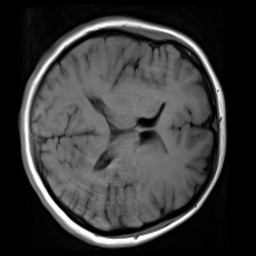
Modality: T1w
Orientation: axial
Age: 22
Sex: female
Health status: healthy
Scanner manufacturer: siemens
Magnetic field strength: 3 T
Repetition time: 4.1 s
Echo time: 0.0085 s